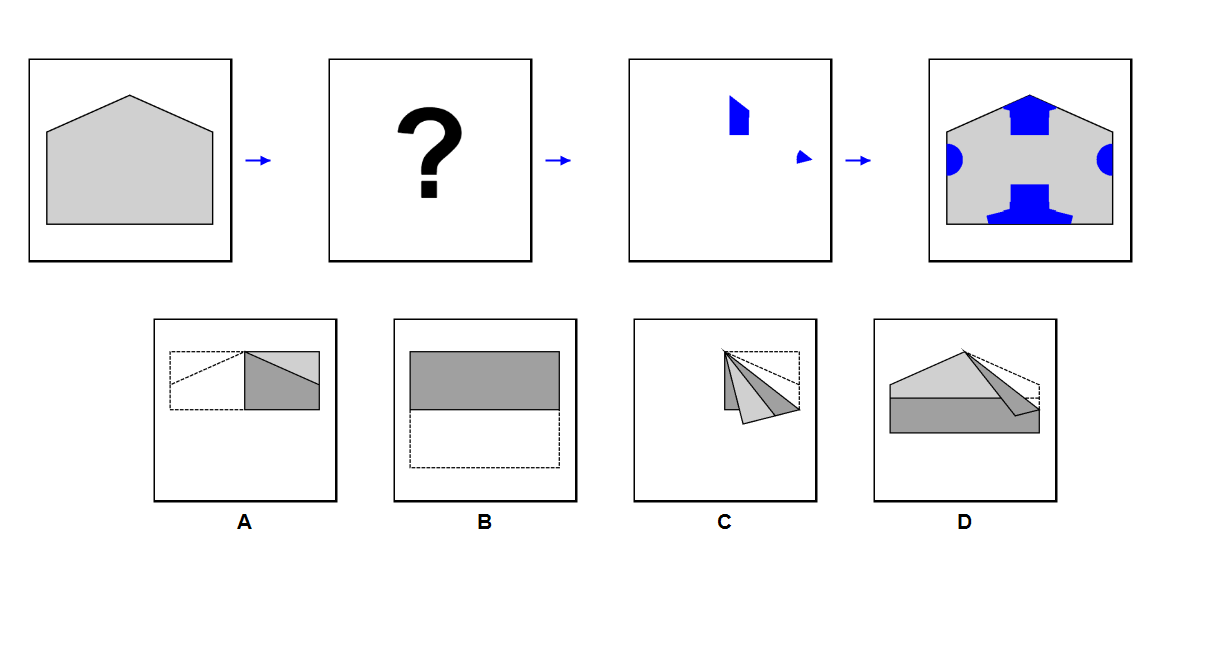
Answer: D